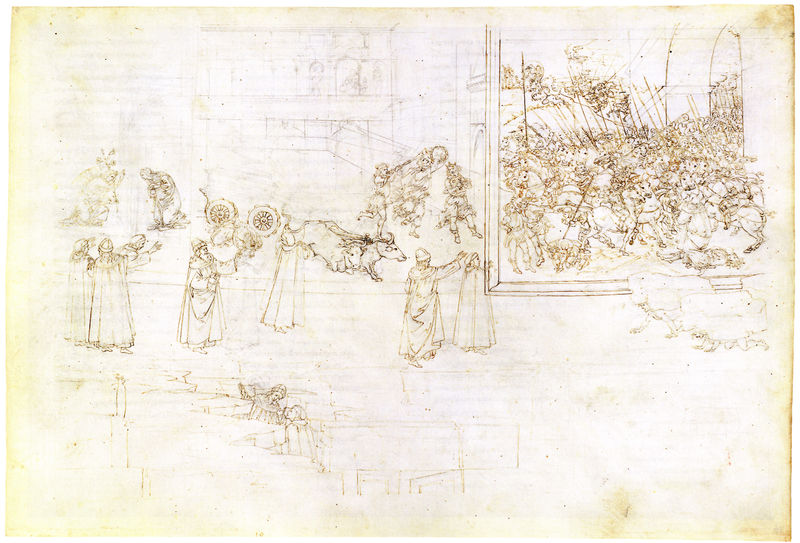
Titel: Die Göttliche Komödie. Purgatorio X.
Künstler: Sandro Botticelli
Standort: Berlin
Institution: Kupferstichkabinett
Schlagwörter: baum, blätter, gemälde, kampf, mann, weiß, gelb, menschen, ocker, stadt, bewegung, braun, fenster, grau, hell, hut, kleider, männer, raum, schwarz, skizze, straße, zeichnung, ausblick, gebäude, haus, tiere, beige, leute, architektur, arm, falten, rahmen, bild, büsche, mantel, blatt, pflanzen, renaissance, bauern, kinder, pferd, pferde, reiter, räder, chaos, umrisse, ansicht, bogen, fahnen, fassade, gasse, studie, fahne, grafik, kuh, rind, kutsche, sepia, figuren, rad, wagen, wagenrad, krieg, schlacht, lanze, soldaten, durchgang, zeigen, tor, spiel, tusche, rinder, durchblick, orient, draußen, illustration, schwarzweiß, waffen, getümmel, entwurf, ritter, armee, heer, tinte, pergament, stadttor, öffnung, pfarrer, ländlich, dante, priester, landwirtschaft, lanzen, etagen, wagenräder, kutten, speer, speere, drinnen, umbra, skizzen, ochse, ochsen, stier, stiere, turban, stockwerke, prophet, kriechen, rötel, ochs, stockflecken, segensgestus, papyrus, gewimmel, musikanten, bellini, war, zeichnunh, papiert, schlachtenbild, schlachtengemälde, street, kriechend, vergil, ferde, paper, people, klienteilig, sonen, dürerzeit, horses